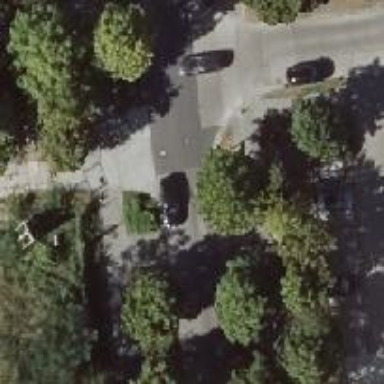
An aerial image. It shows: Unmarked crossing on footway.